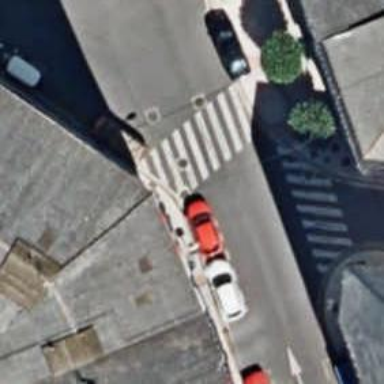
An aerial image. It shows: Uncontrolled road crossing.